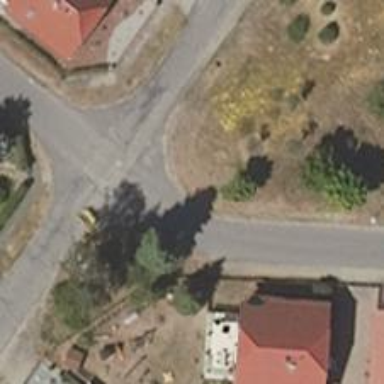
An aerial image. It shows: Smoothly paved residential road.